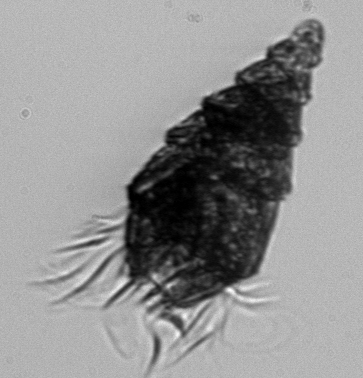
Label: Laboea_strobila